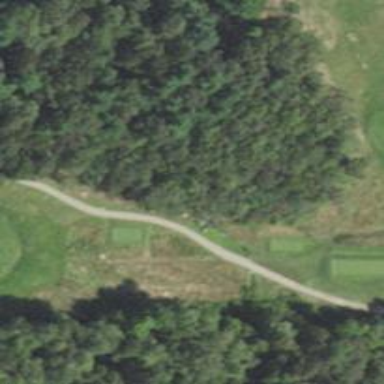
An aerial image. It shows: Path designated for golf carts.